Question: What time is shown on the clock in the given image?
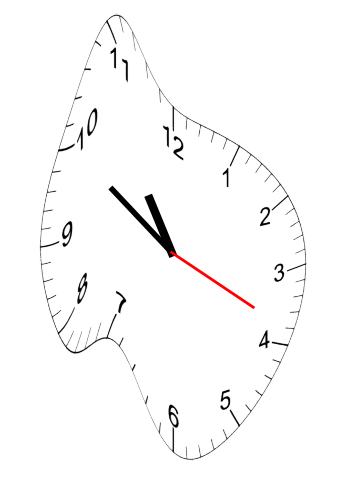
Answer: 10:50:19